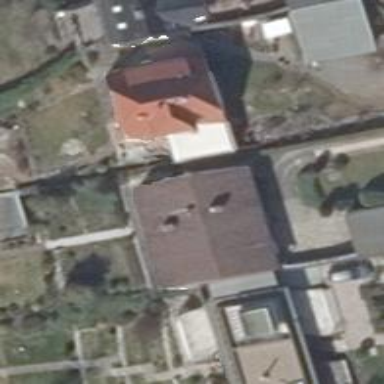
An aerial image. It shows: Detached building.